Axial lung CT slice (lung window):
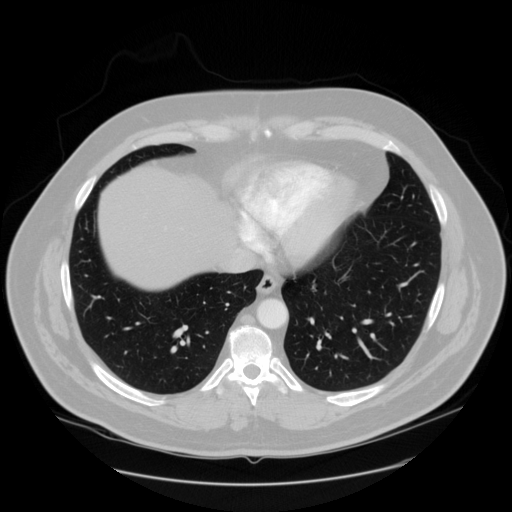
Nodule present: no